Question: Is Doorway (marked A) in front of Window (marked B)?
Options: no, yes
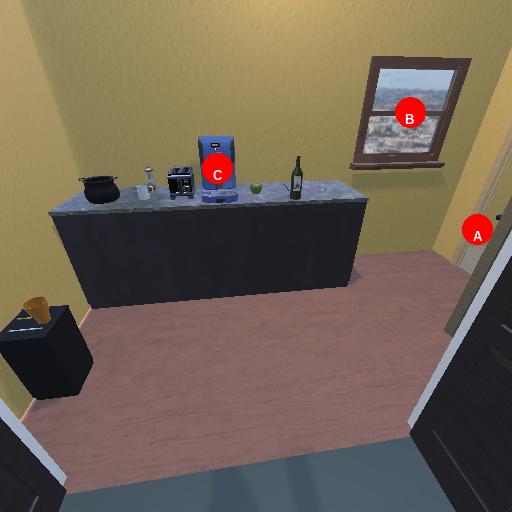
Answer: no